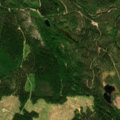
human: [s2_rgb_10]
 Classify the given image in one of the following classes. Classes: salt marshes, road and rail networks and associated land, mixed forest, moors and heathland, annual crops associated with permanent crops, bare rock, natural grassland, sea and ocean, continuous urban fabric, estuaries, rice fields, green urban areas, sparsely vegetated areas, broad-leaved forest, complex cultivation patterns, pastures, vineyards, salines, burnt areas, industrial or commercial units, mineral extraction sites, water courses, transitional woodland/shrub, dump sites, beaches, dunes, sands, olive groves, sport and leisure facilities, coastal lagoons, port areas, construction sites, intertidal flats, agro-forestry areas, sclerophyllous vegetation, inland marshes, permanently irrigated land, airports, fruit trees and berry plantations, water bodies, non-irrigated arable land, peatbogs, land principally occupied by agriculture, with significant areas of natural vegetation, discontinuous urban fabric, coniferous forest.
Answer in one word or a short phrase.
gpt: coniferous forest